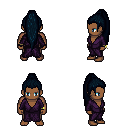
a pixel art fantasy rpg character, male body template, human, dark skin, purple robe, teal pants, raven extra-long topknot hairstyle, bracelets, four views (front, back, left, right), 2x2 character sprite sheet, small pixel art, hard edges, no anti-aliasing